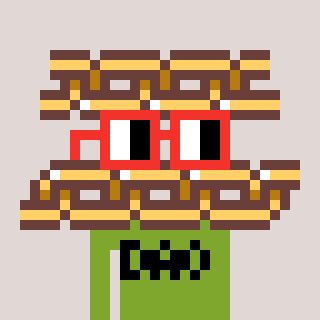
a pixel art character with square red glasses, a chain-shaped head and a slimegreen-colored body on a warm background